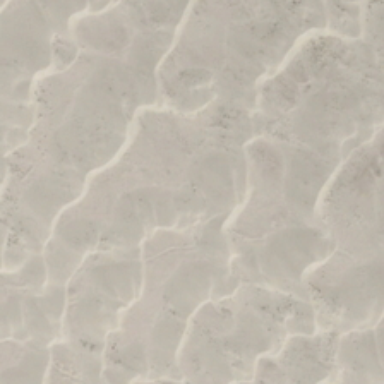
Some ripples like fish scales are in a piece of yellow desert .